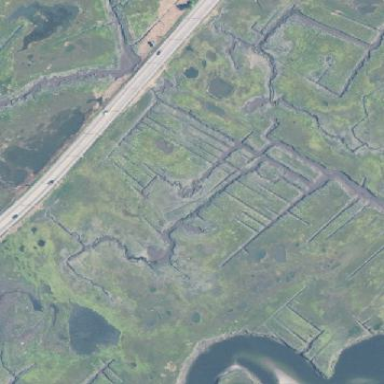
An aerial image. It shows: Saltmarsh wetland area.